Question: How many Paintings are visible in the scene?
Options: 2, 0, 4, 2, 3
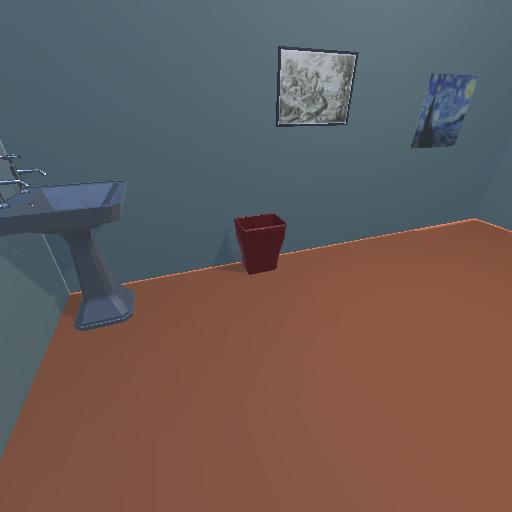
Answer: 2